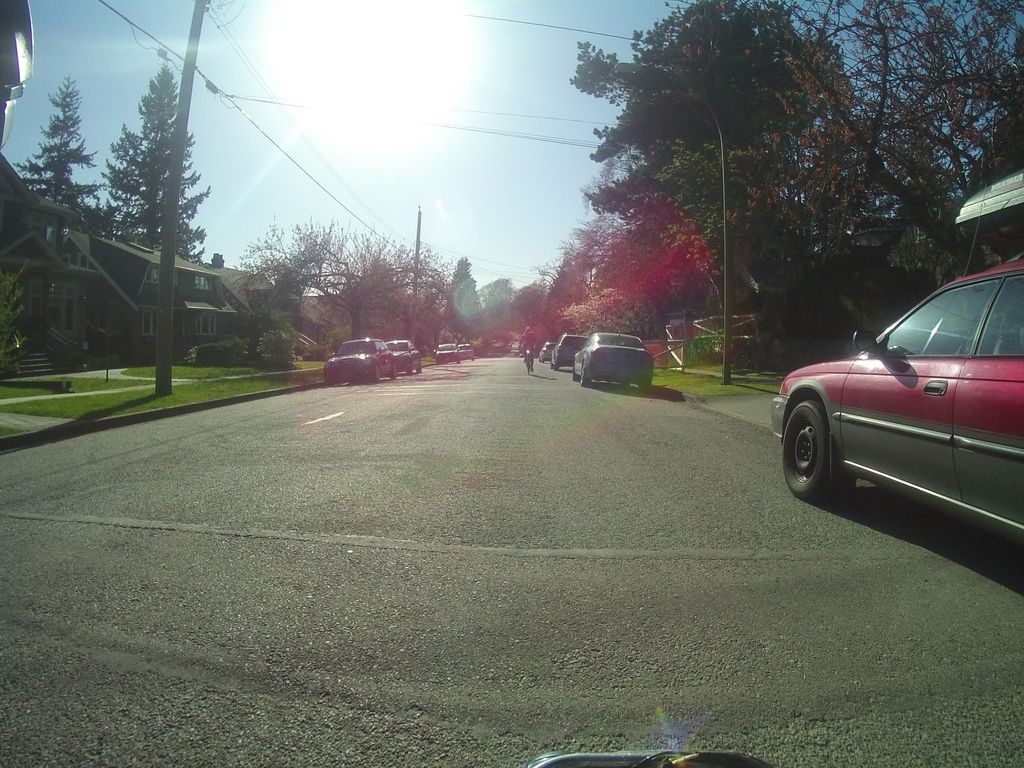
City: vancouver